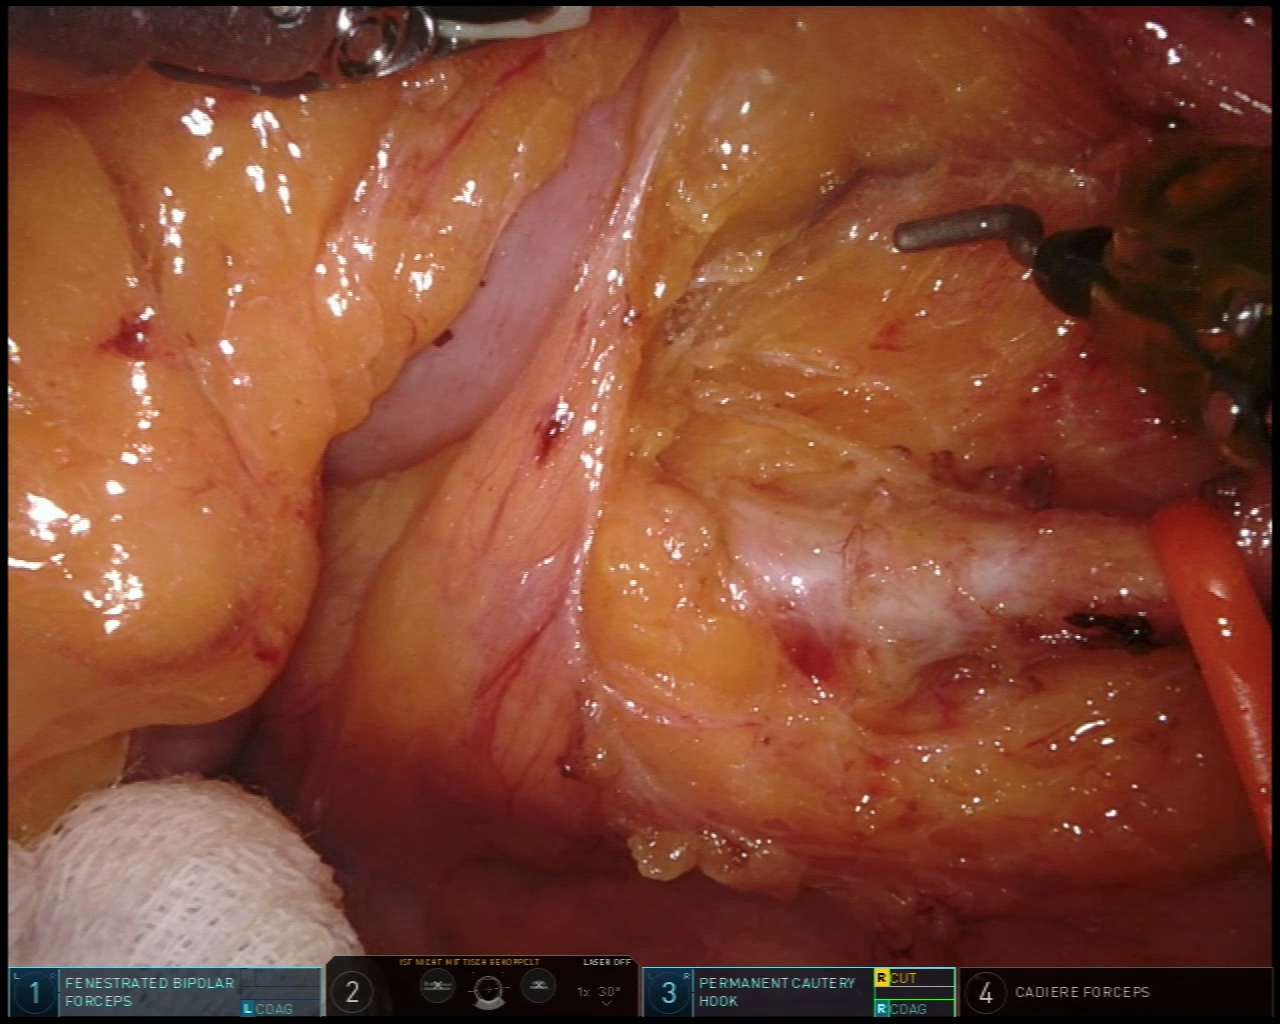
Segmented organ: inferior_mesenteric_artery
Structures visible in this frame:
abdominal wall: no
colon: no
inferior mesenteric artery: yes
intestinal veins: no
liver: no
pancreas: no
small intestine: yes
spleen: no
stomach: no
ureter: no
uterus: no
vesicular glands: no